Interaction volume radius: 10 \u00c5
Interaction volume height: 20 \u00c5
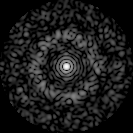
Disorder parameter: 0.8545